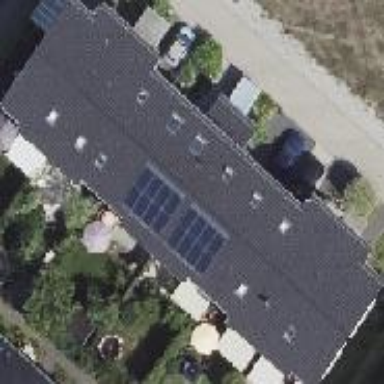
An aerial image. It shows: Terrace-style building with gabled roof.